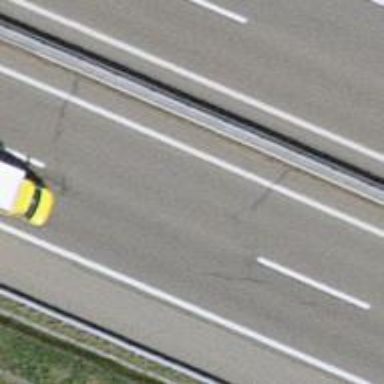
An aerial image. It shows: Asphalt motorway.